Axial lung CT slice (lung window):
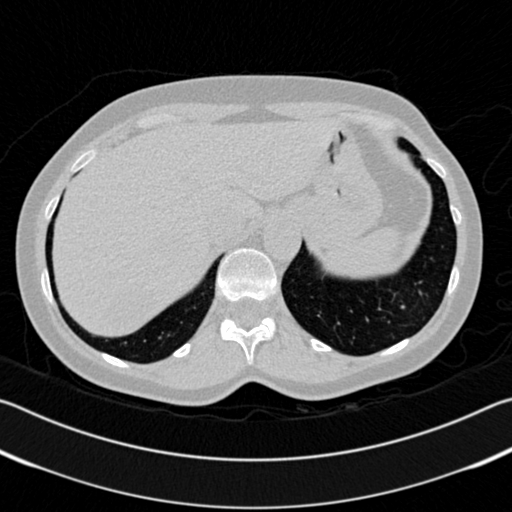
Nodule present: no